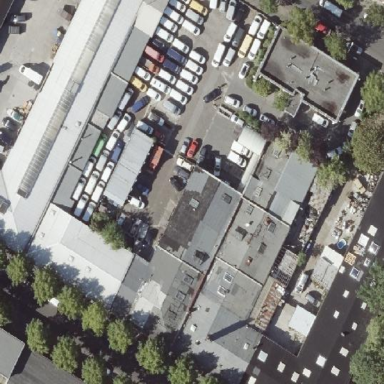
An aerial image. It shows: Commercial building.